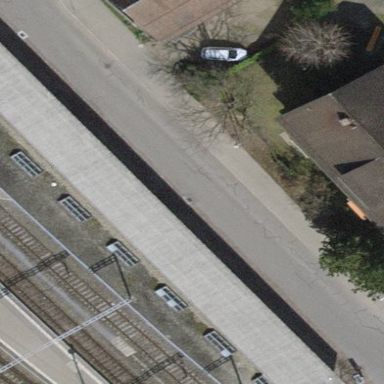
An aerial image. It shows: Transportation building.